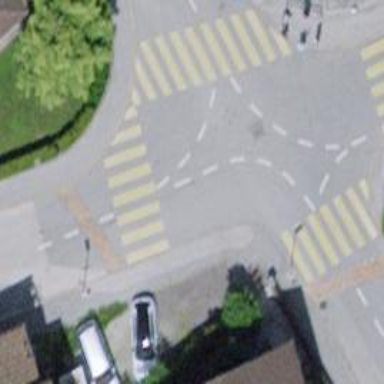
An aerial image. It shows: Zebra crossing on the road.